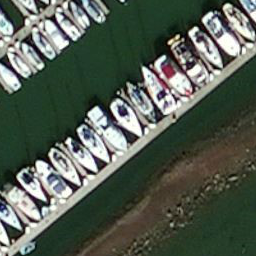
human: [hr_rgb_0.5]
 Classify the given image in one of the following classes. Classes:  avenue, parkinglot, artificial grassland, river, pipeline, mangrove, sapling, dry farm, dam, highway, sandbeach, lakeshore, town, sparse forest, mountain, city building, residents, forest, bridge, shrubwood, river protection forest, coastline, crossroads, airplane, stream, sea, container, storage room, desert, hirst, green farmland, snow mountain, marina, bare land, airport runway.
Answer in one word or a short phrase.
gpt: marina